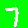
Digit: 7